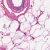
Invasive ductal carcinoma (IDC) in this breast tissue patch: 0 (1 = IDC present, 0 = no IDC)